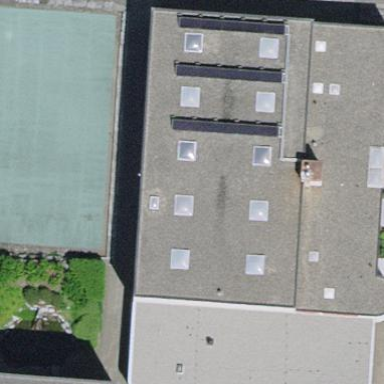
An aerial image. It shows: School building.